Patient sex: M
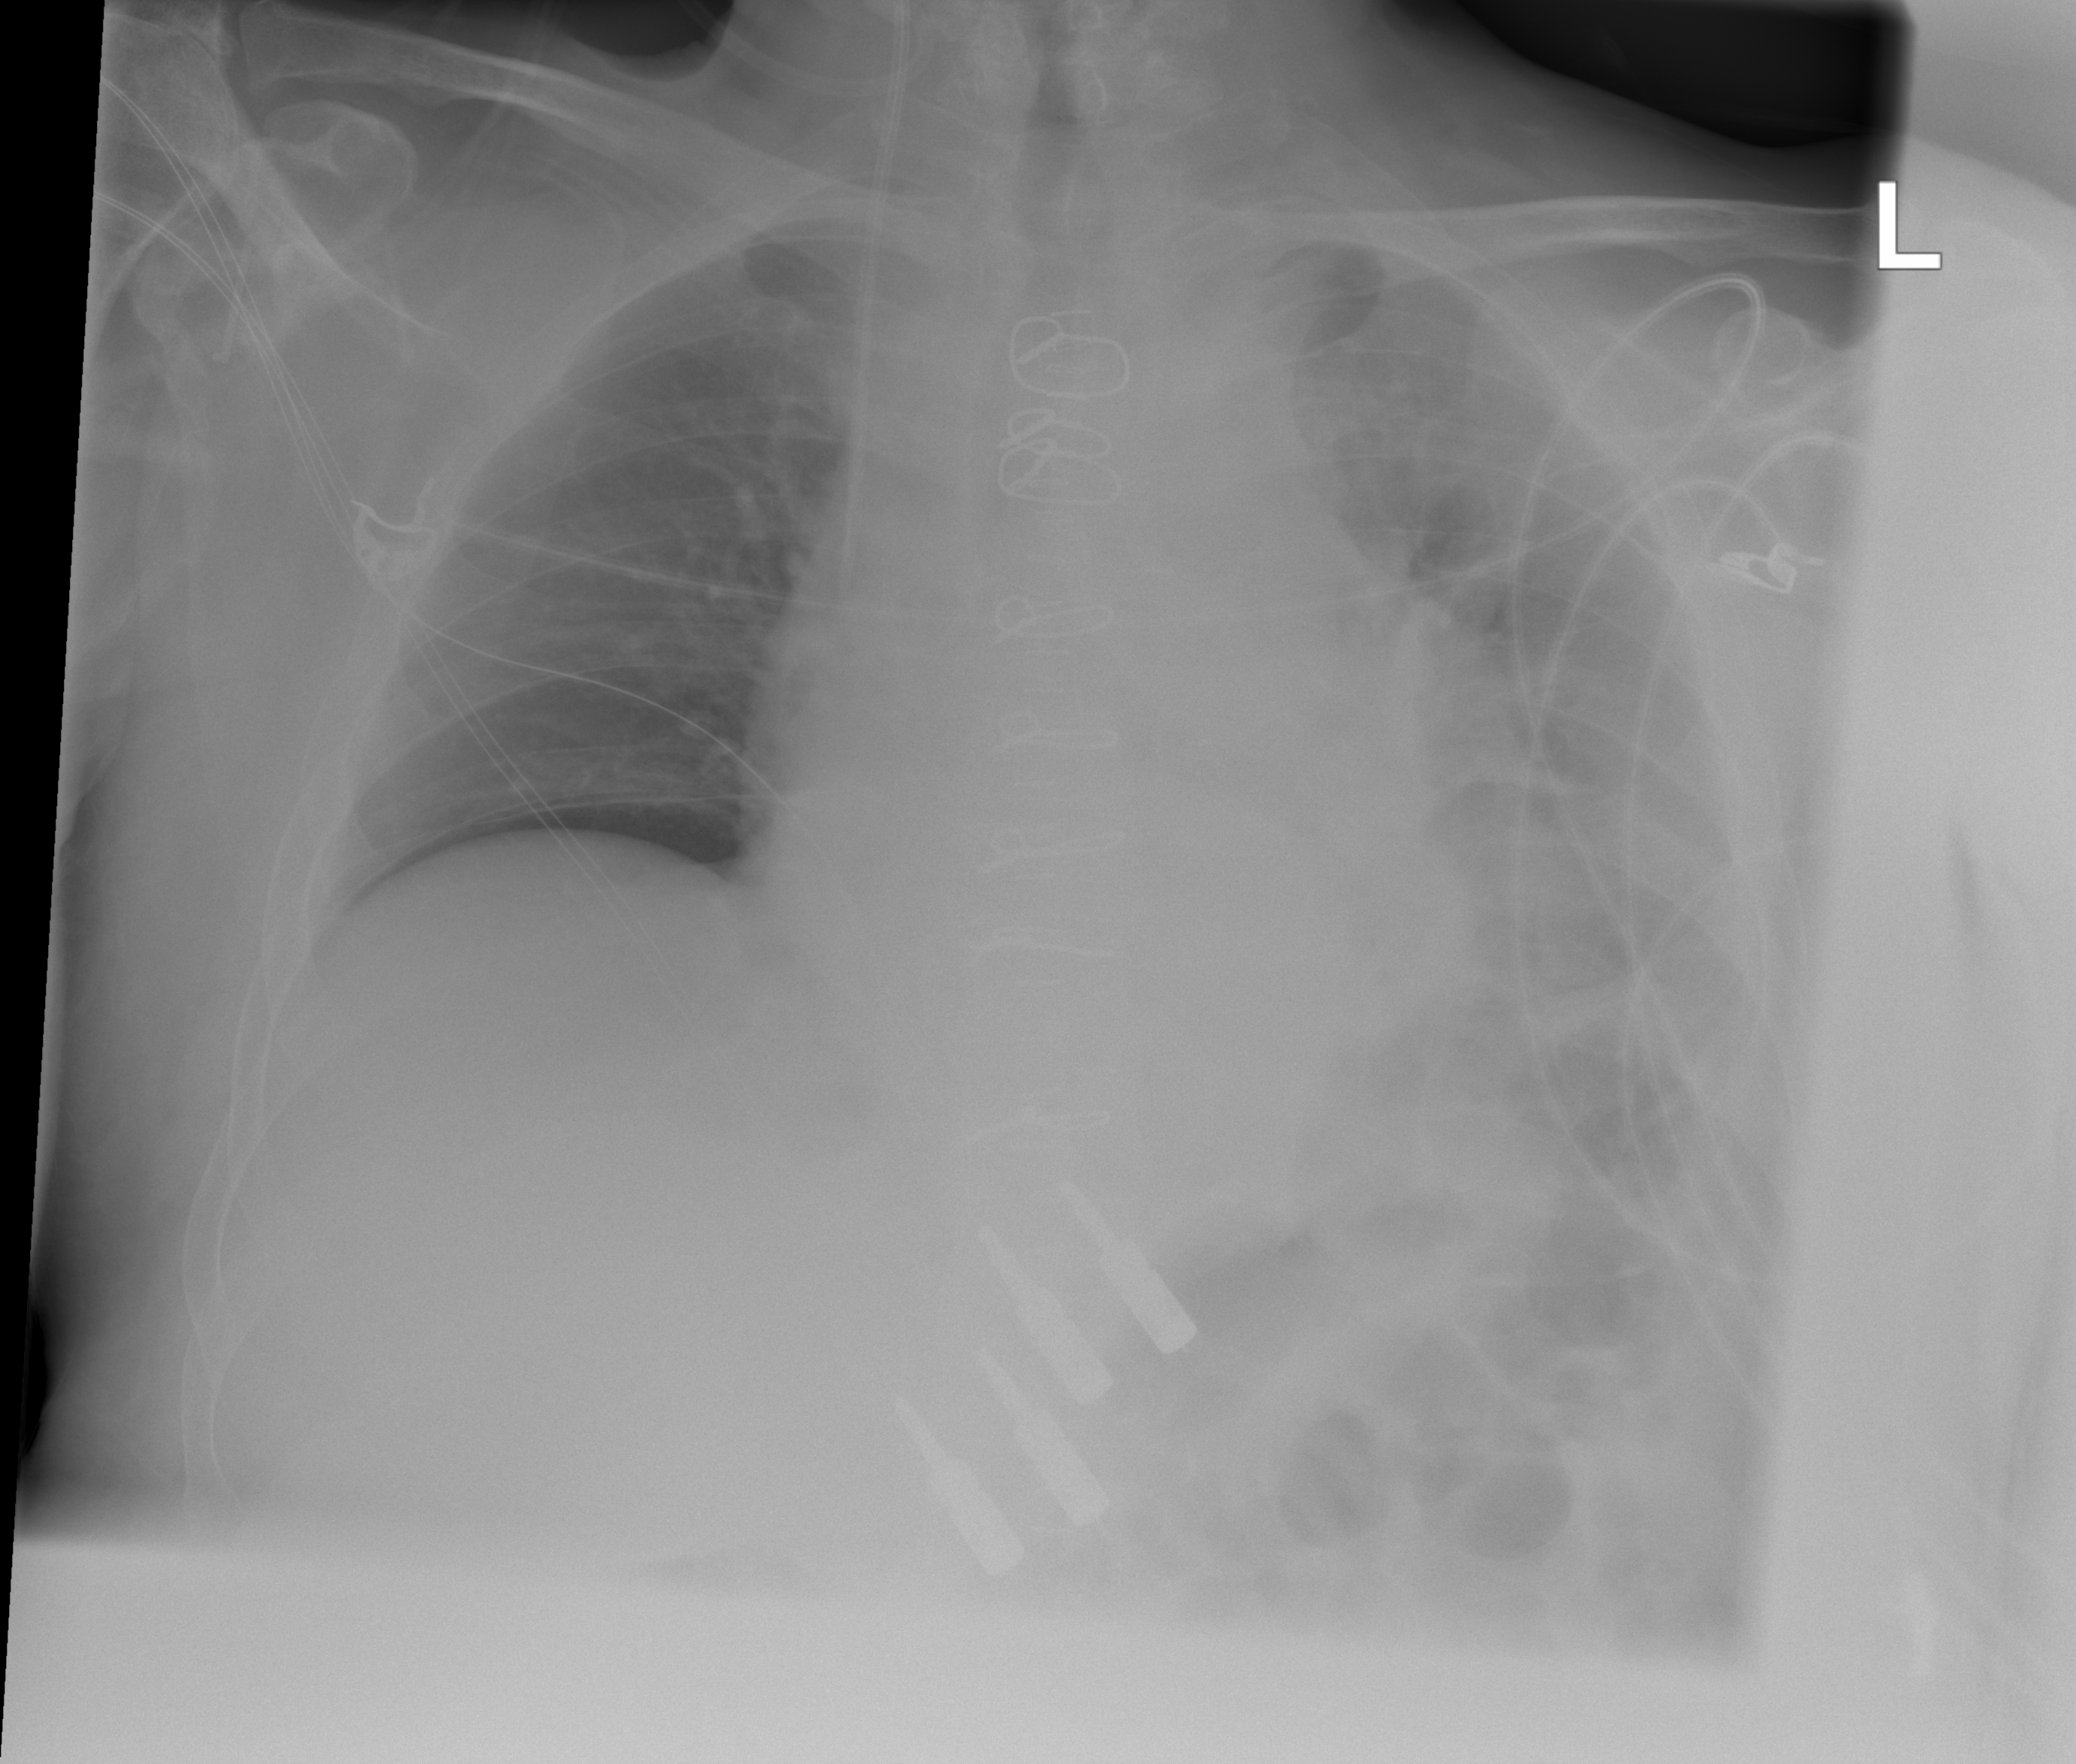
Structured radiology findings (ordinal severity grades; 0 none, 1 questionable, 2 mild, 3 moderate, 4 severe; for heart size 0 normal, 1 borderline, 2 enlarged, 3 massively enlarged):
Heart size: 2
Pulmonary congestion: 0
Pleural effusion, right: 0
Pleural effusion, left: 2
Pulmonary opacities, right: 0
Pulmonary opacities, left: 0
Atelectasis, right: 0
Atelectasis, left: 2